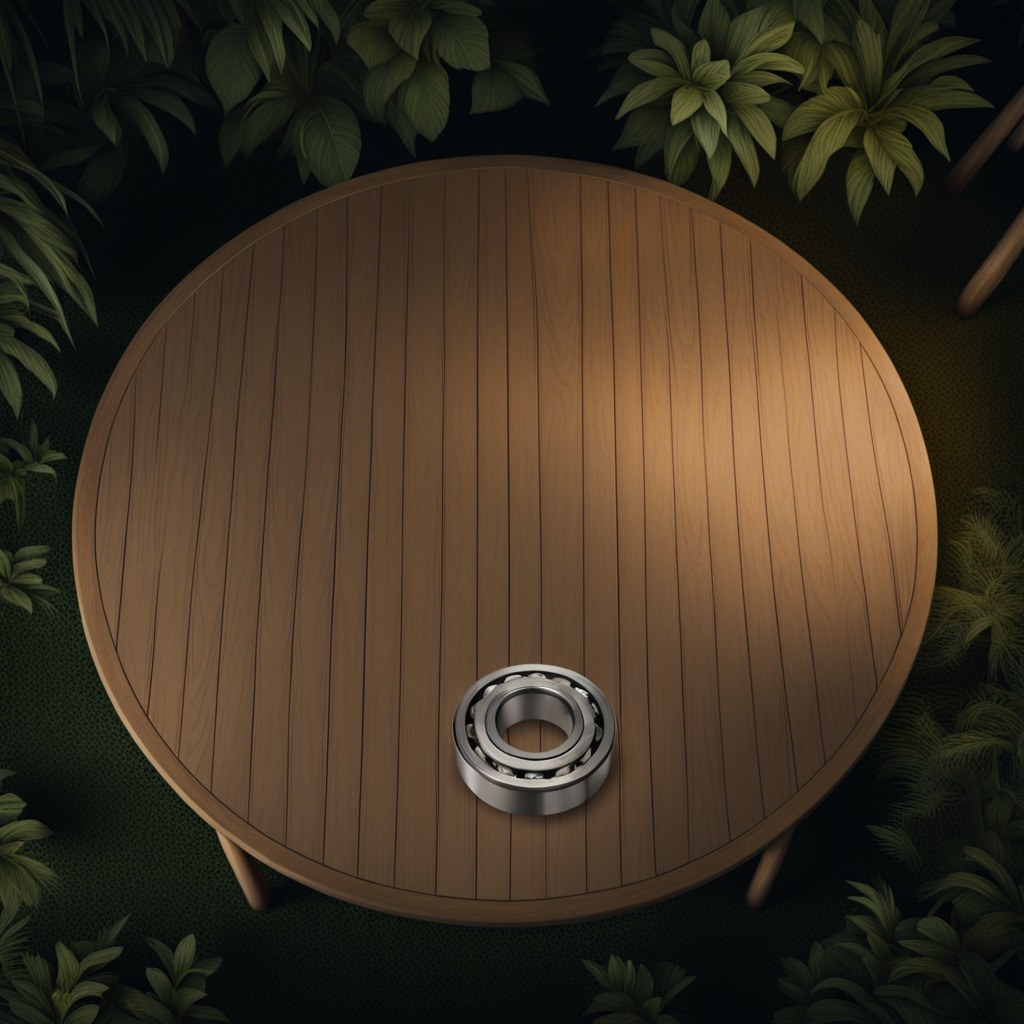
A metal ball bearing is lying on the wooden table.